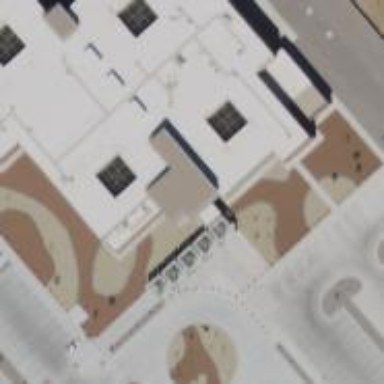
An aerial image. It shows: Clinic building offering healthcare services.